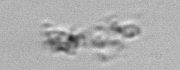
Label: detritus